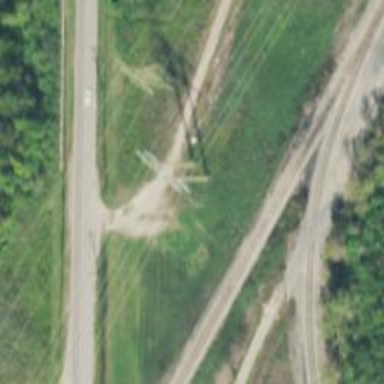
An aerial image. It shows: Lattice structure tower used for power distribution.